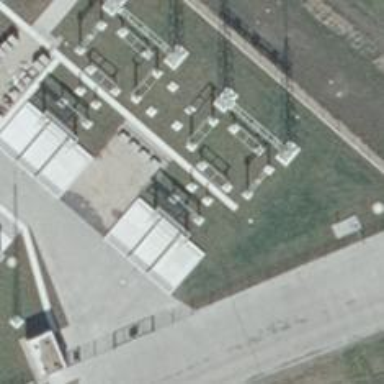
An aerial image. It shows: Outdoor switch with three cables connected.